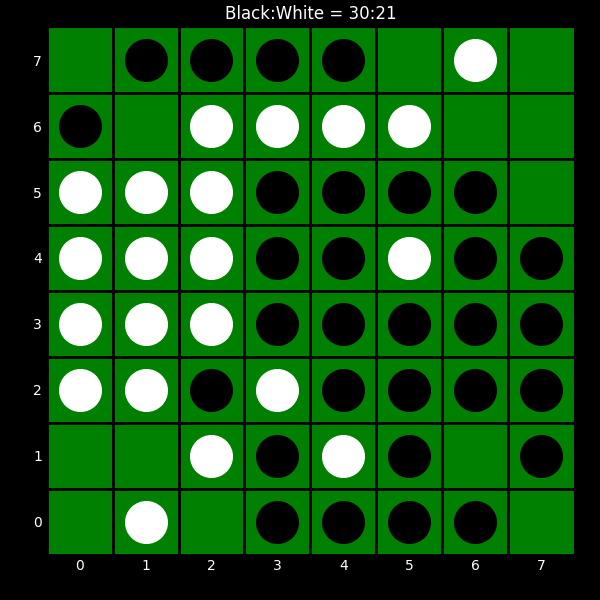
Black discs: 30
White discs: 21